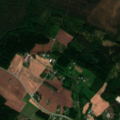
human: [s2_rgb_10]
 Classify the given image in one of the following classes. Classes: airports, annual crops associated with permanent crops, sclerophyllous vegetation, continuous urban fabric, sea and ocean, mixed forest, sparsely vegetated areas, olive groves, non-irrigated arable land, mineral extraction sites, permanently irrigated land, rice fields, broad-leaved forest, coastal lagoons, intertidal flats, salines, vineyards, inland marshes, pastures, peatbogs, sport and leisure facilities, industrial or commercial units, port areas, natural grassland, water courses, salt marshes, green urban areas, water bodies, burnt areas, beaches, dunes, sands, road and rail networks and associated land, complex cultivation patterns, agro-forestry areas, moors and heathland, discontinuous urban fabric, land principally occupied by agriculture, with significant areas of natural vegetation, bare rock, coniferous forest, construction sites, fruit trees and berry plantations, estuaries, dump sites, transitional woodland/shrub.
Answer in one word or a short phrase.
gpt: discontinuous urban fabric, land principally occupied by agriculture, with significant areas of natural vegetation, coniferous forest, mixed forest